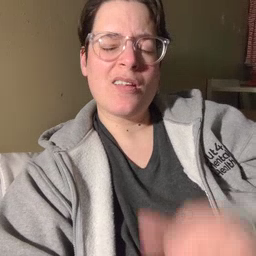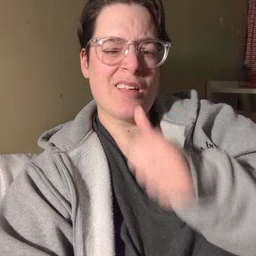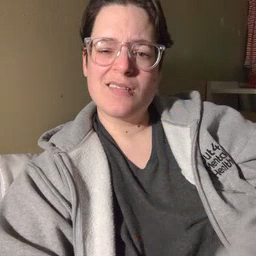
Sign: not